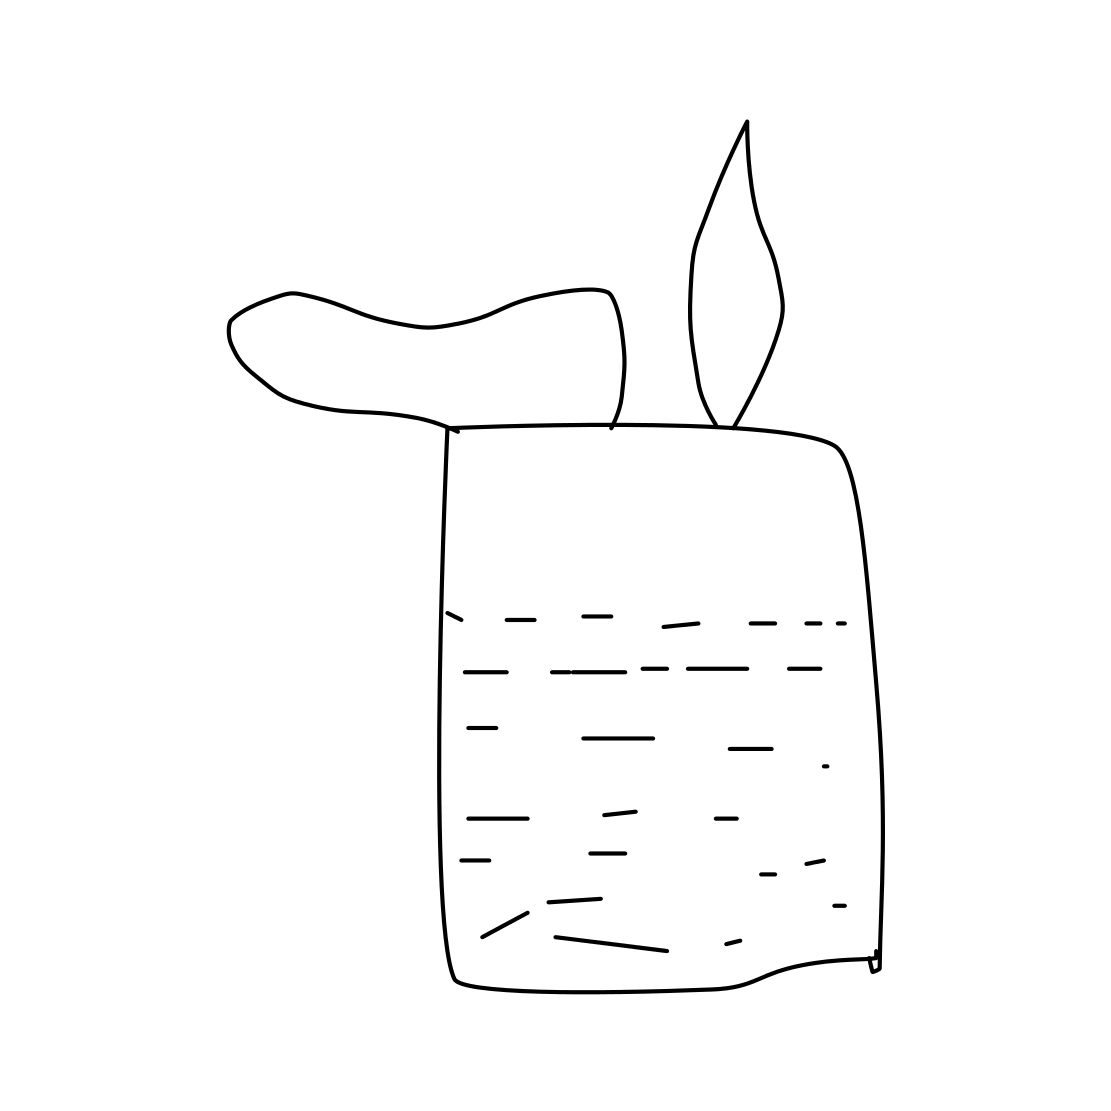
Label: lighter